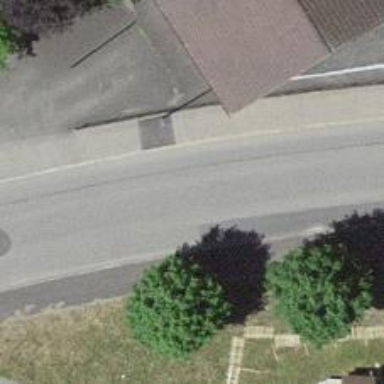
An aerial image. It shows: Residential road with asphalt surface.